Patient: sex M, age 36
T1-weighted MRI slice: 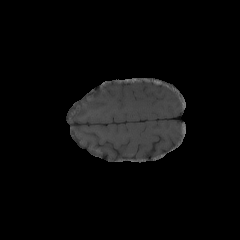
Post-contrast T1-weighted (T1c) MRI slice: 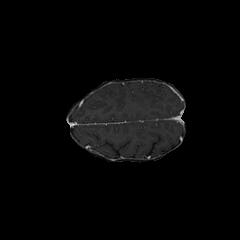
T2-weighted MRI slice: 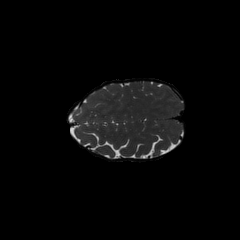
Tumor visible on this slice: no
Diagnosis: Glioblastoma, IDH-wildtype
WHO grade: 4